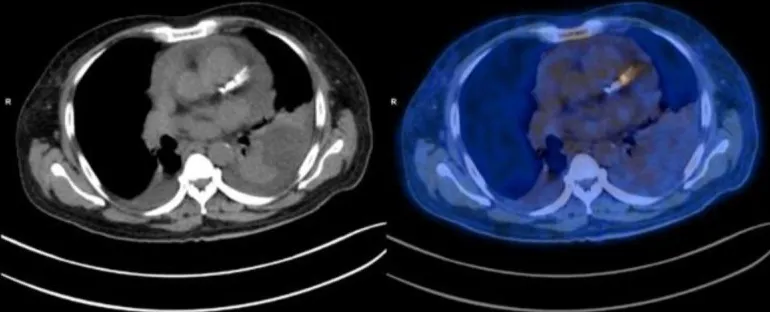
Transaxial CT and Fused FDG PET CT images (left to right); (A) showing abnormal increased FDG uptake (SUVMax: 3.5) along the LAD stent along with bilateral pleural effusion and mild pericardial effusion.
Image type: radiology (pet)